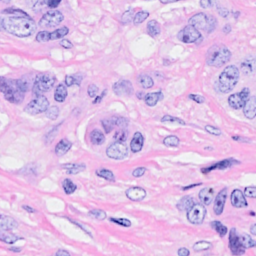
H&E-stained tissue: Breast